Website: bh-photo
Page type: billing-address
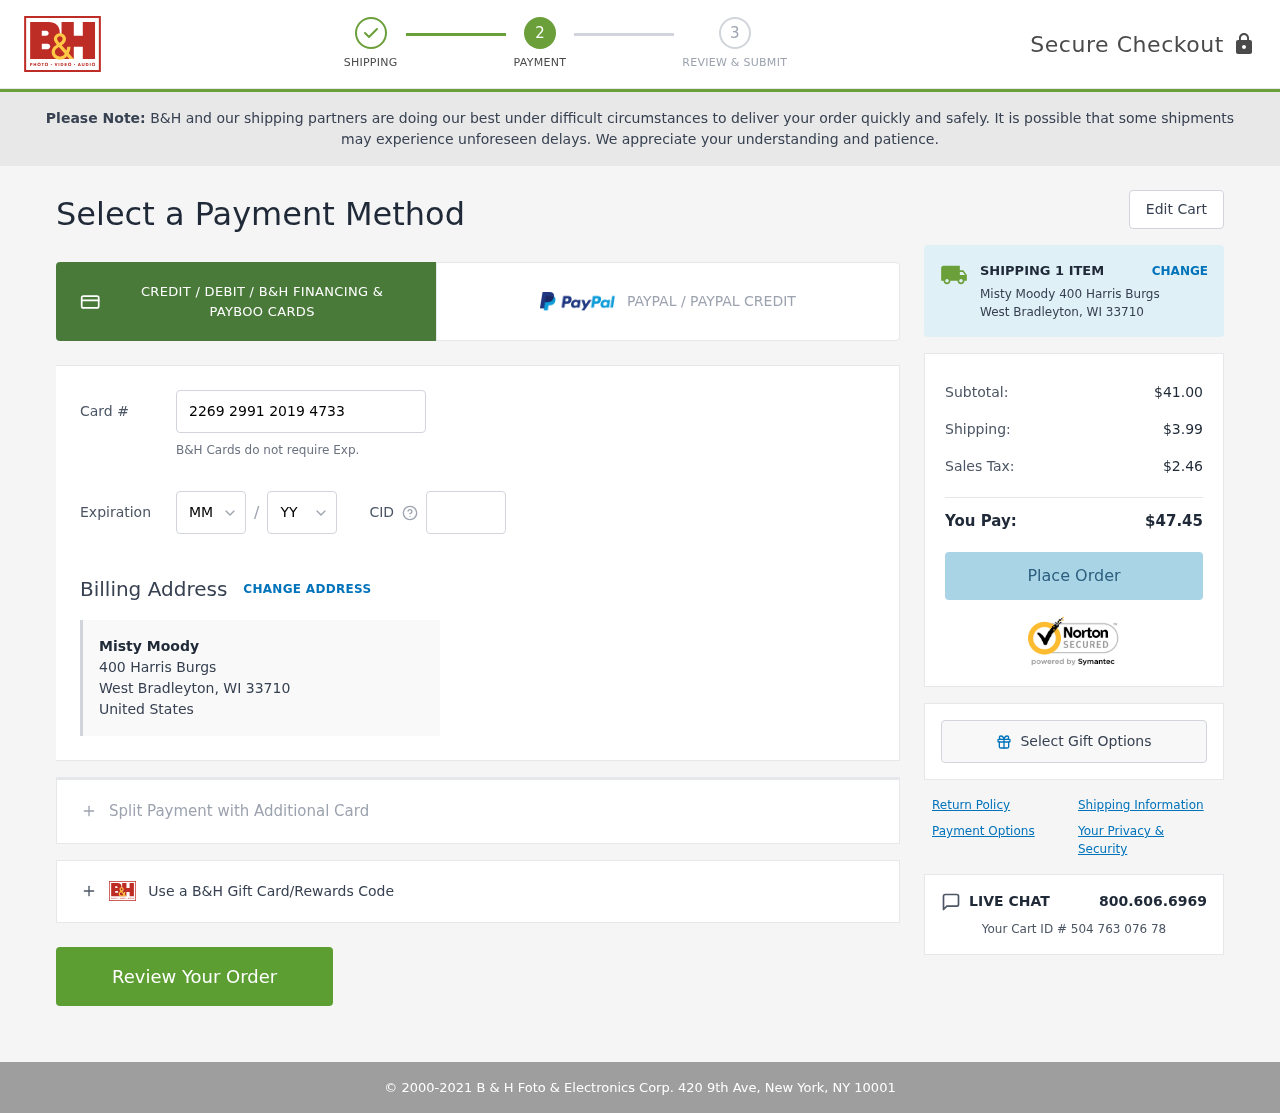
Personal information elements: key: PII_CARD_CVV
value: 462
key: PII_CARD_EXPIRY_MONTH
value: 01
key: PII_CARD_EXPIRY_YEAR
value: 27
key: PII_CARD_NUMBER
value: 2269 2991 2019 4733
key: PII_CITY
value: West Bradleyton
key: PII_COUNTRY
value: United States
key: PII_FULLNAME
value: Misty Moody
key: PII_POSTCODE
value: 33710
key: PII_STATE_ABBR
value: WI
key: PII_STREET
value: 400 Harris Burgs
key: PII_FULLNAME2
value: Misty Moody
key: PII_CITY_STATE
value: West Bradleyton, WI
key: PII_POSTCODE_FULL
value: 33710
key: PII_POSTCODE_NUMERIC
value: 33710
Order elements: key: ORDER_NUM_ITEMS
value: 1
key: ORDER_SUBTOTAL
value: $41.00
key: ORDER_SHIPPING_COST
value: $3.99
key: ORDER_TAX
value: $2.46
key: ORDER_TOTAL
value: $47.45
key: ORDER_ID
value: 504 763 076 78